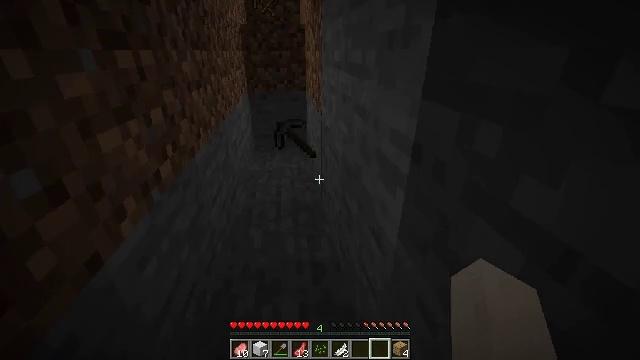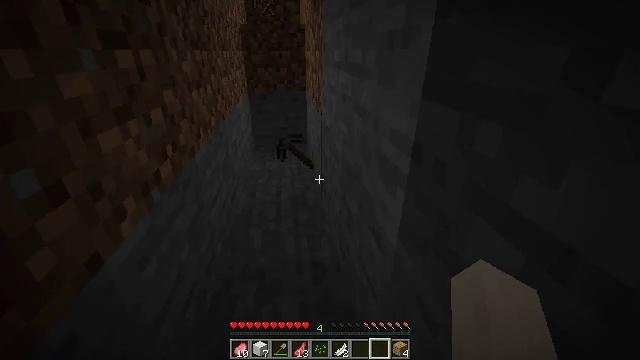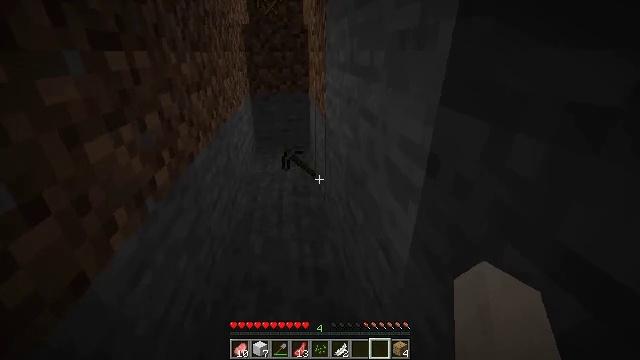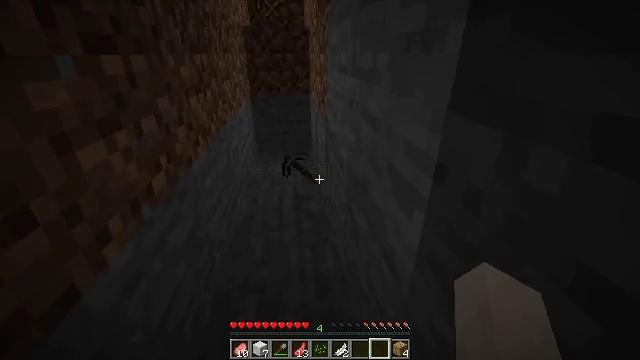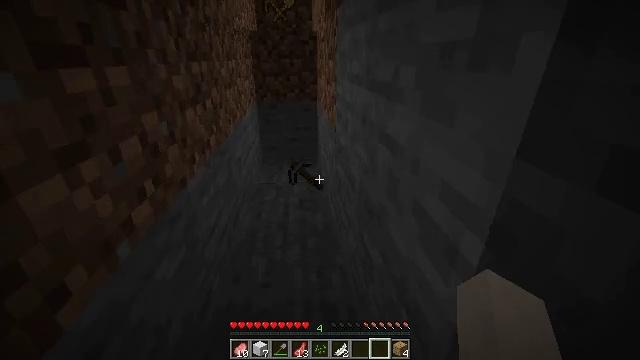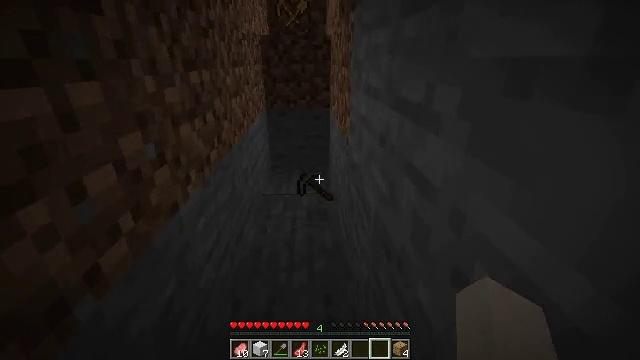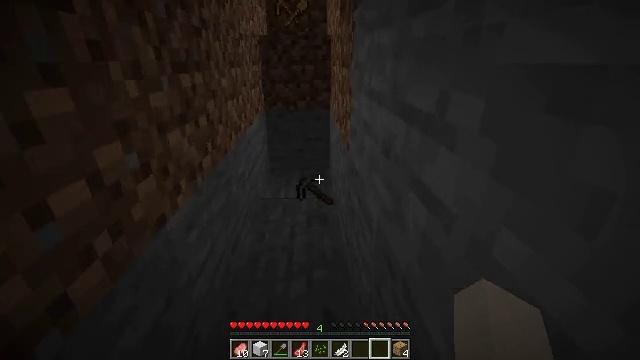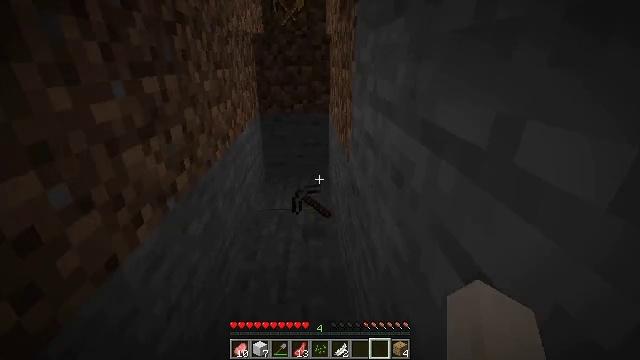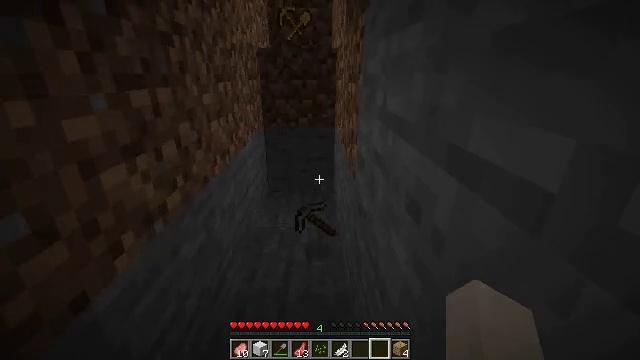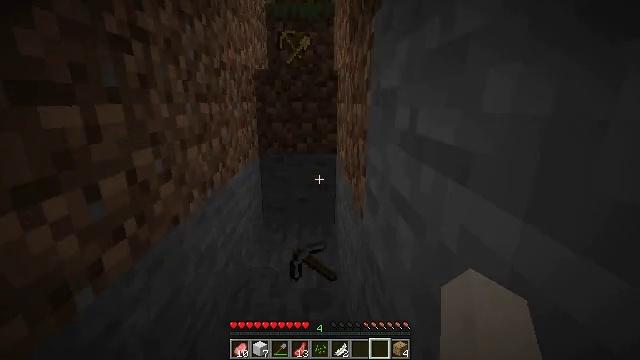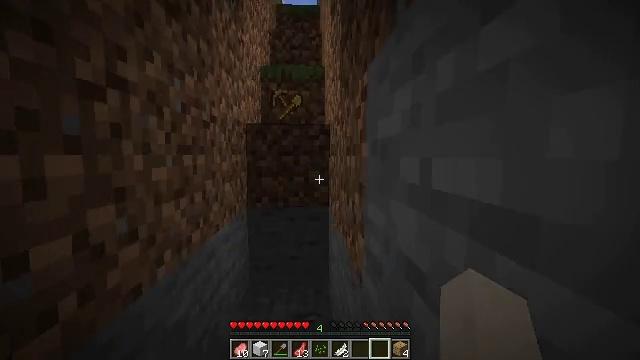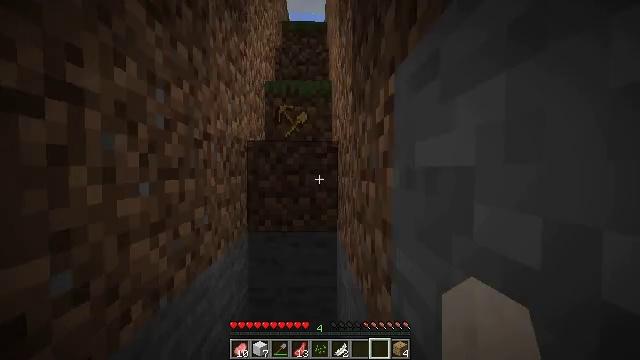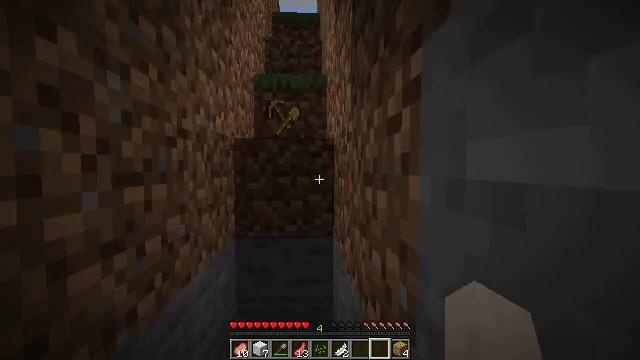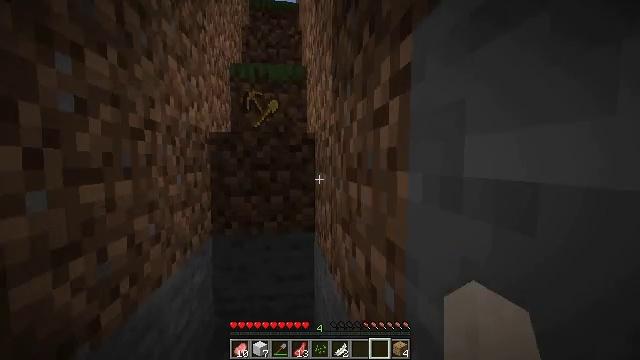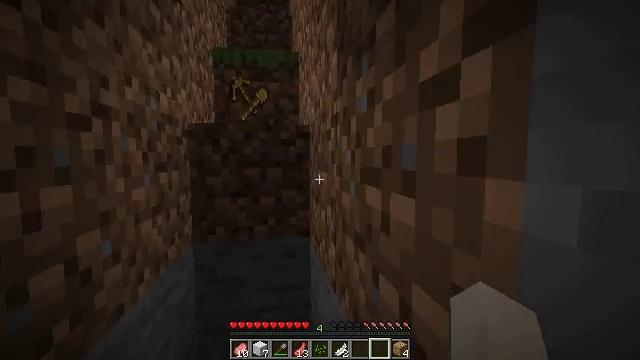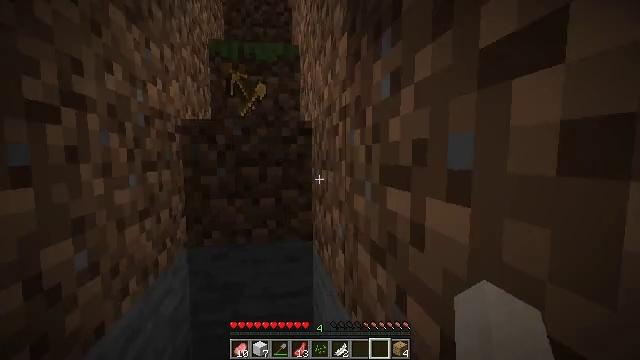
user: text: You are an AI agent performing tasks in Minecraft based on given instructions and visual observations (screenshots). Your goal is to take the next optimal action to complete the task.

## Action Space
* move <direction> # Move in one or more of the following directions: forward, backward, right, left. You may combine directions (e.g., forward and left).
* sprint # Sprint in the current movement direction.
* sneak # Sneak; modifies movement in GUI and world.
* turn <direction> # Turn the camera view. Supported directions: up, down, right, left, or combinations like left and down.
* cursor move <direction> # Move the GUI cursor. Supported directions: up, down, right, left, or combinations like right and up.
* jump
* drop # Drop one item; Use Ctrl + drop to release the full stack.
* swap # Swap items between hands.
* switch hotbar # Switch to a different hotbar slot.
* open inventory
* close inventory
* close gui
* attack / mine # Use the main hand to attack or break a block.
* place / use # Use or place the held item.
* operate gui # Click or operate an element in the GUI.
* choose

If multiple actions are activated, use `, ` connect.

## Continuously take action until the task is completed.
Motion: motion action
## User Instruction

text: Use a pickaxe to gather iron ore.
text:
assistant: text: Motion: no_op
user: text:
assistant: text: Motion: move forward
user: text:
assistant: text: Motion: move forward
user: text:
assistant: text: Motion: move forward, turn left
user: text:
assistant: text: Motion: move forward, turn left
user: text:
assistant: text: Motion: move forward
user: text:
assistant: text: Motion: move forward
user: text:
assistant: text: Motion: move forward, turn left and up
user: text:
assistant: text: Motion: move forward, turn up
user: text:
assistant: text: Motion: move forward, turn right and up
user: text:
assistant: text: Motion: move forward, turn left and up
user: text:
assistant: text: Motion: move forward, turn right
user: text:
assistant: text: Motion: move forward, turn right and down
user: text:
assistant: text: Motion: move forward, turn right and down
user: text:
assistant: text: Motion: move forward
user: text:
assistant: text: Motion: move forward
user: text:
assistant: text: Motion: move forward, turn left and up
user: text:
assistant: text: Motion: turn left and up
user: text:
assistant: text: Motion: turn up
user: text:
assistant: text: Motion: turn left and up
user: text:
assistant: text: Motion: turn left
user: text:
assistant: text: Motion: no_op
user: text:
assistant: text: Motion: no_op
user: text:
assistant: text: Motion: no_op
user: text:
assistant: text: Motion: no_op
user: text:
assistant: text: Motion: move back
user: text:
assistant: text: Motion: move back
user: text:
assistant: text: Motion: move back
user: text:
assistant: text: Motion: no_op
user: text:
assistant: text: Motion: no_op